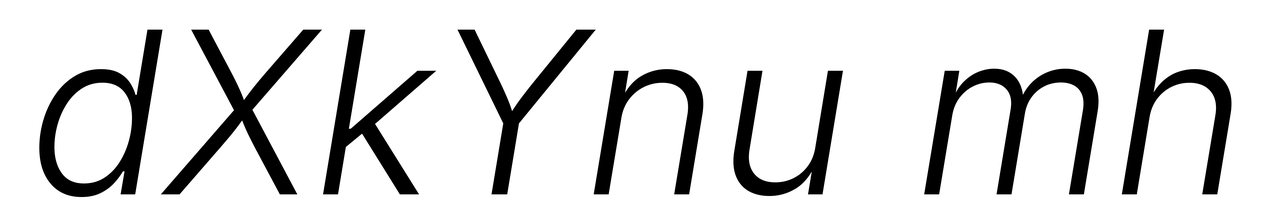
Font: Inter-Italic_Light_Italic